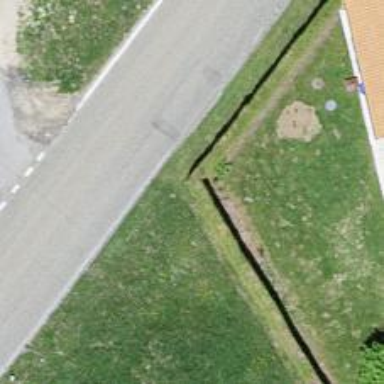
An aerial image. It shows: Hedge acting as barrier.